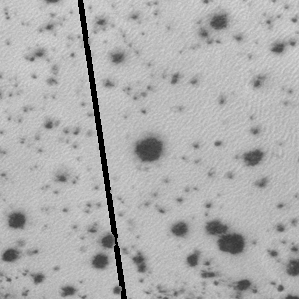
Label: frost